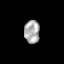
Tissue: skin
Cell type: Epithelial cells
Senescence score: 0.2854
Nuclear area (px): 352
Mean DAPI intensity: 169.5